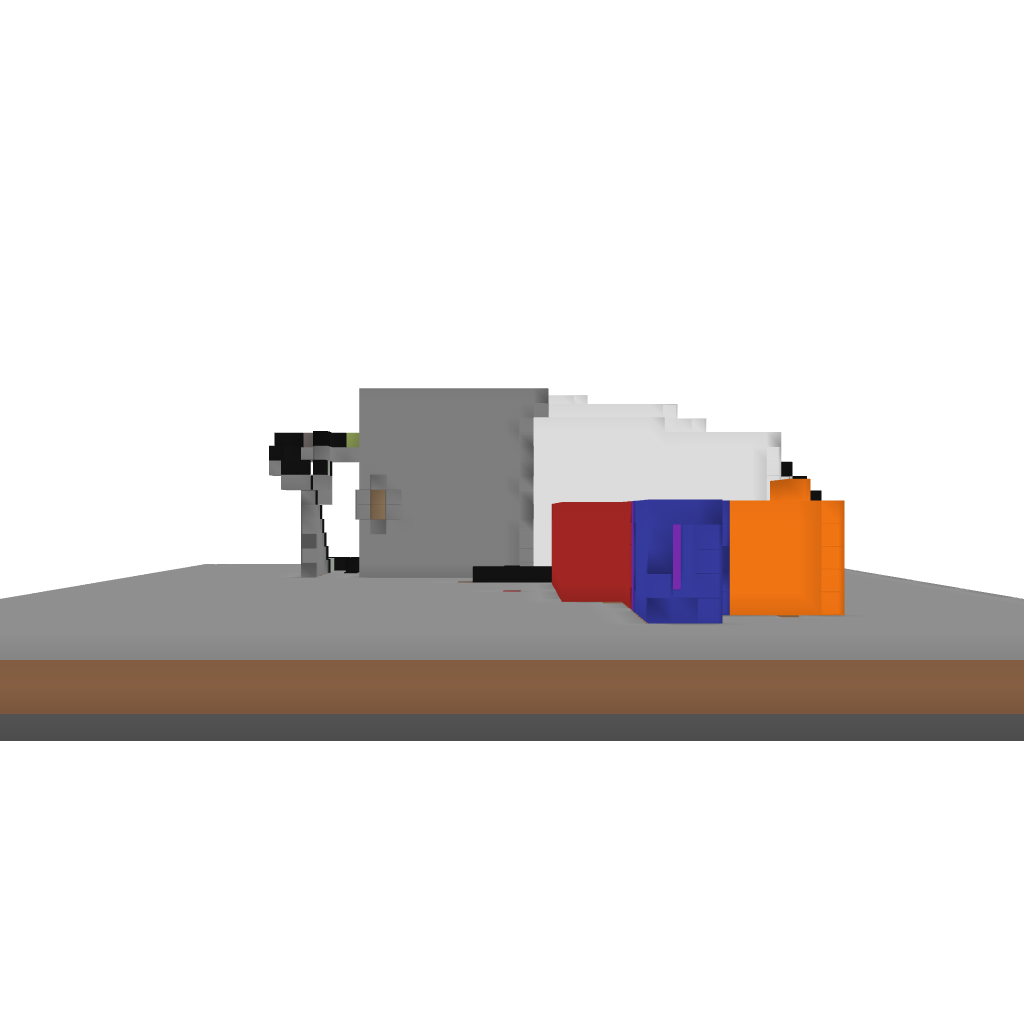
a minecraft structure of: - Part of Mind- Adventure Map 1.7.4 Demo [German]